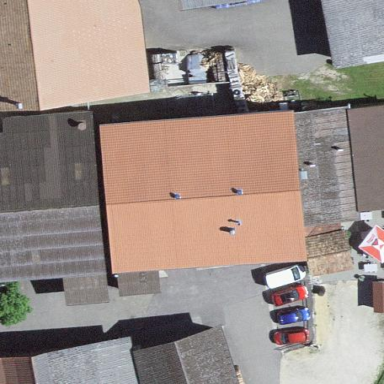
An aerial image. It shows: Farmyard area.